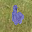
Label: 6